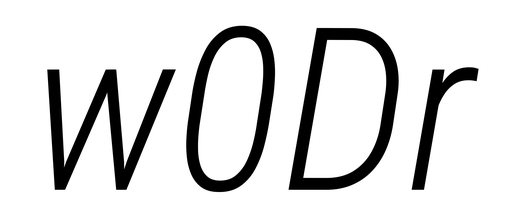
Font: Roboto-Italic_Condensed_Light_Italic